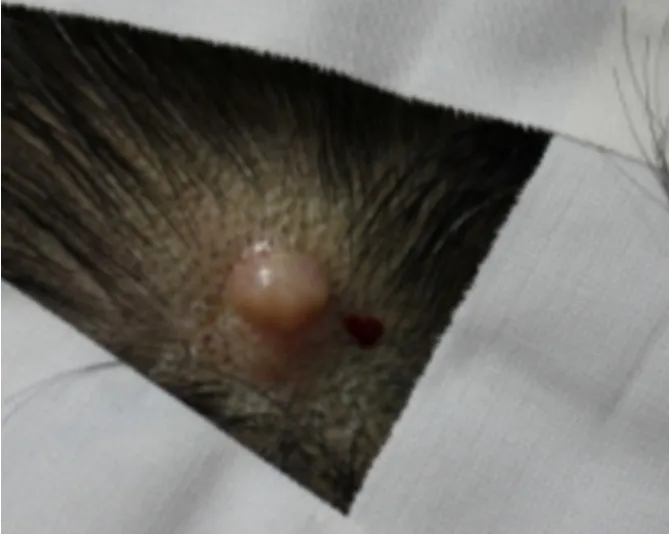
Clinical image of the scalp lesion. A pinkish-hued, 2 cm-sized nodular lesion is observed, accompanied by localized alopecia at the left parietal area of the scalp.
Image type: medical_photograph (skin_photograph)